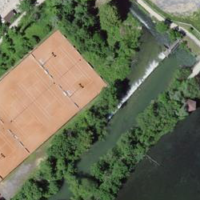
EUNIS habitat code: 45
Species observed at this site:
Tachybaptus ruficollis
Corvus corone
Cyanistes caeruleus
Fulica atra
Anas platyrhynchos
Fringilla coelebs
Sylvia atricapilla
Turdus merula
Phalacrocorax carbo
Phylloscopus collybita
Gallinula chloropus
Mergus merganser
Anser anser
Motacilla alba
Delichon urbicum